Question: I am using React Navigation stack with one tab navigation nested in it. On the iPhone they view with style flex 1 fills the whole screen, while on android the view goes as far as the status bar. I want the view to fill the entire screen.
And it works fine on Iphone.
'''
render() {
return(
<View style={Style.cont}>
</View>
)
}
}
export default Profile
const Style = StyleSheet.create({
cont:{
flex:1,
backgroundColor:'#1f2125',
}
})
'''
[![enter image description here][1]][1]
[1]: [https://i.stack.imgur.com/IBK1k.jpg
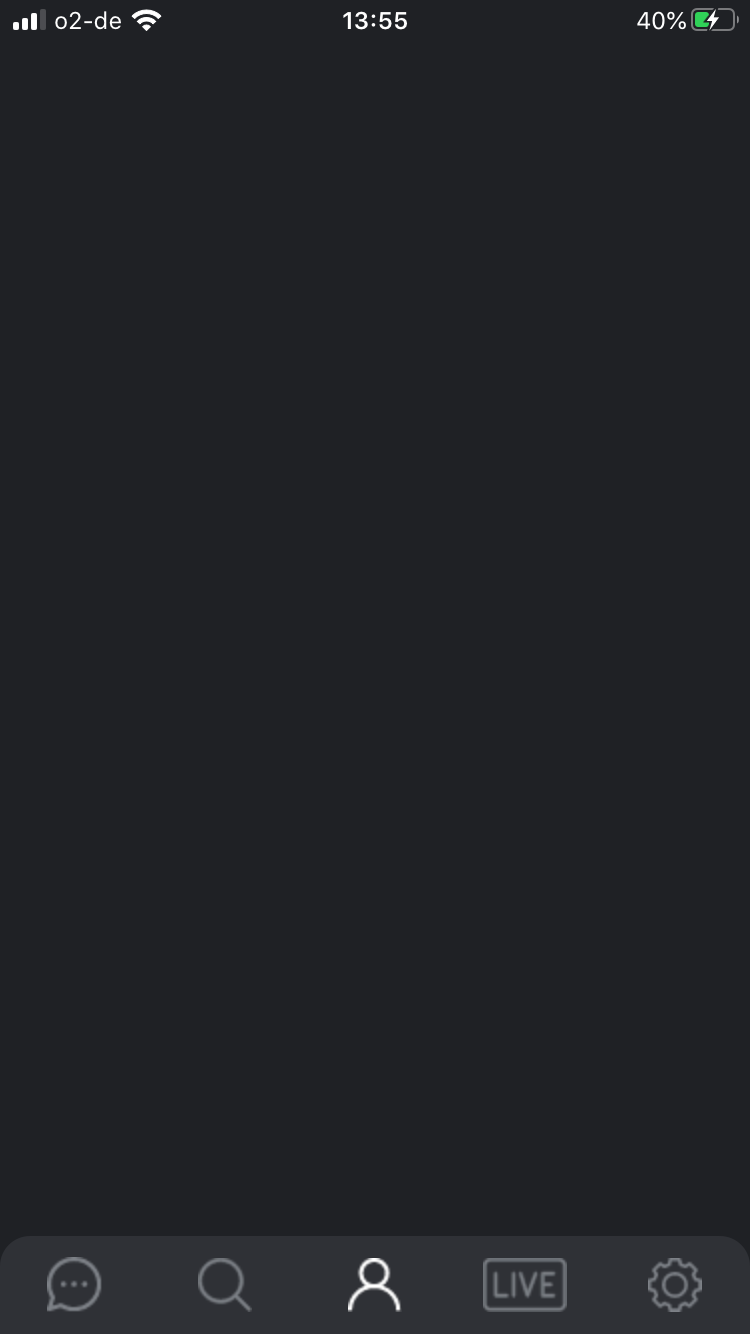
Answer: Turns out that I hadto use StatusBar provided by expo.
import {StatusBar} from 'expo-status-bar' instead of import {StatusBar} from 'react-native'